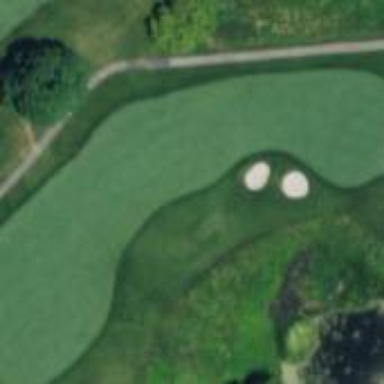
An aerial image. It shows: Golf fairway surrounded by grass.